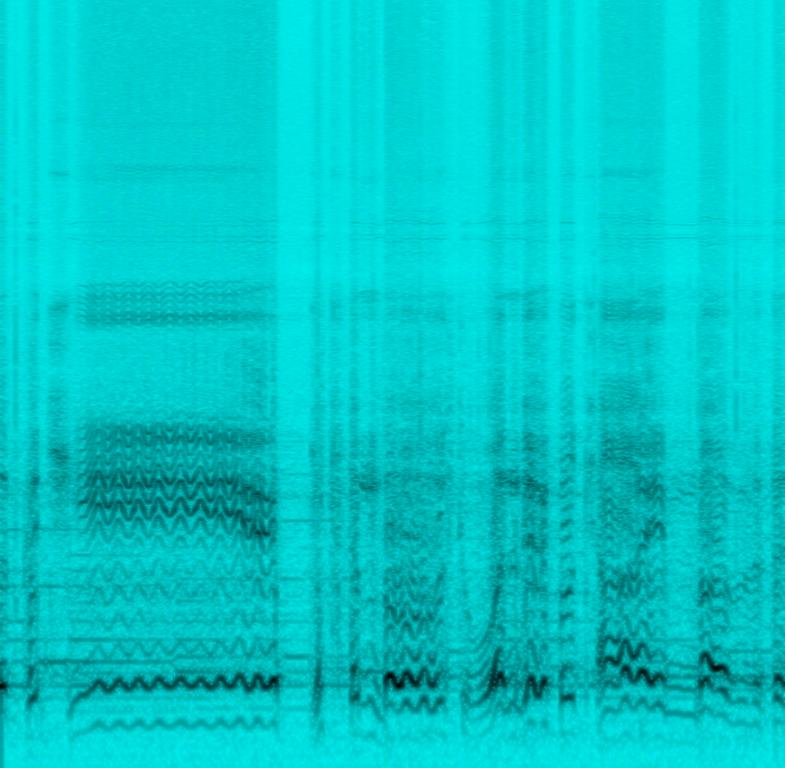
The low quality recording features a filtered, throaty male vocal singing over mellow piano melody which can barely be heard due to clashing of frequencies. There are some crackling sounds occasionally. The recording is noisy and in mono, and it sounds vintage, nostalgic, euphoric, but also kind of creepy.